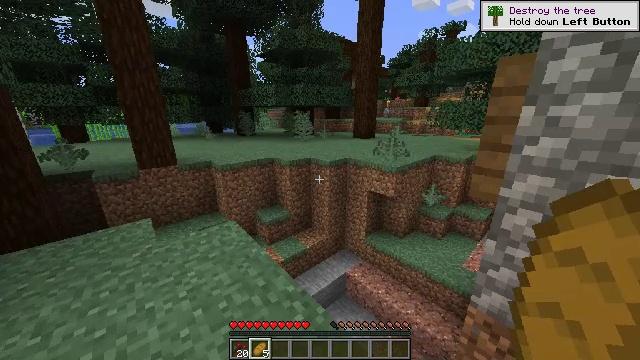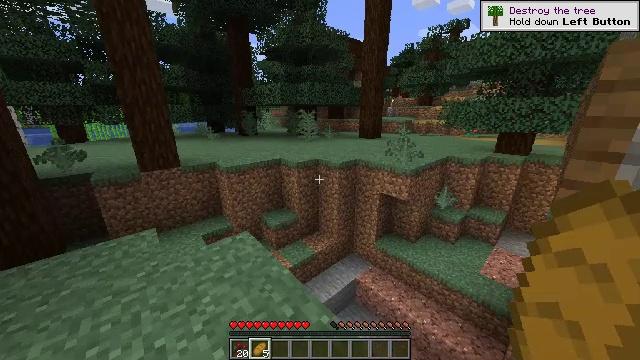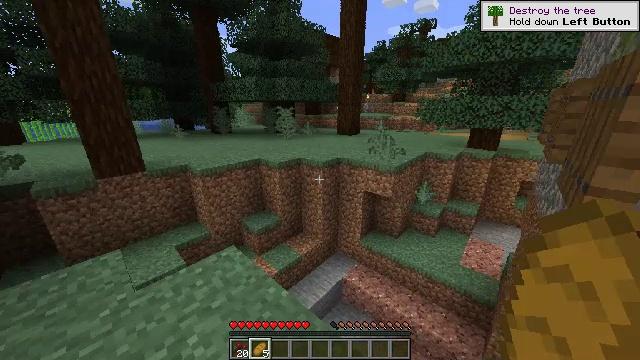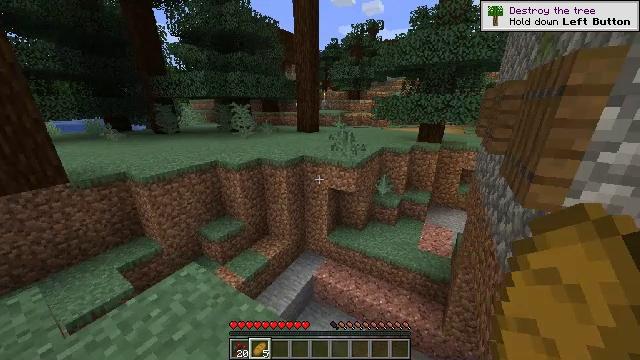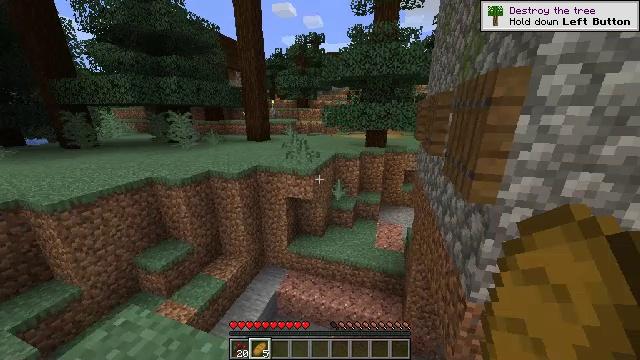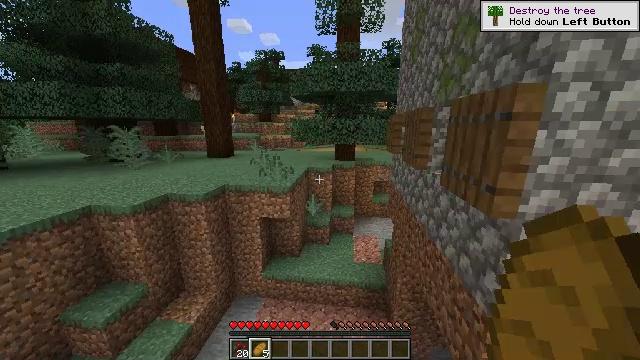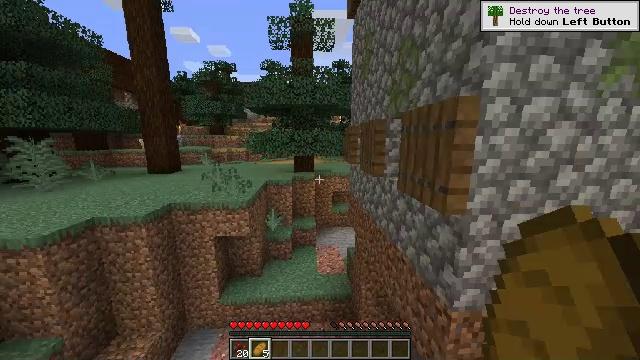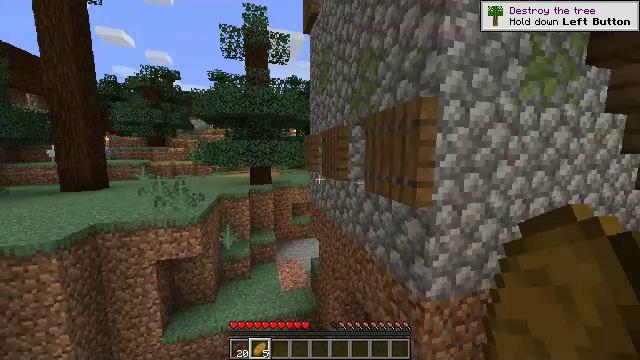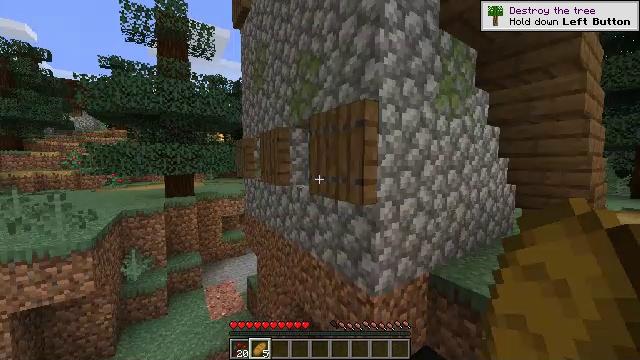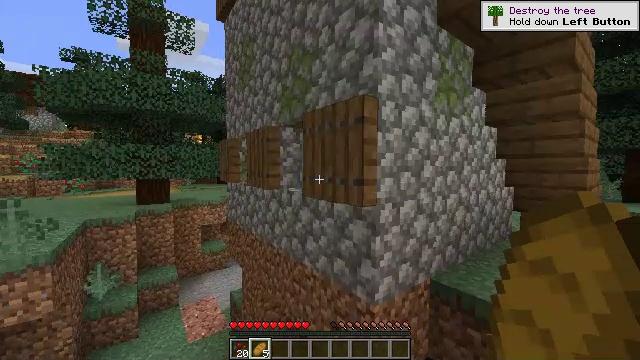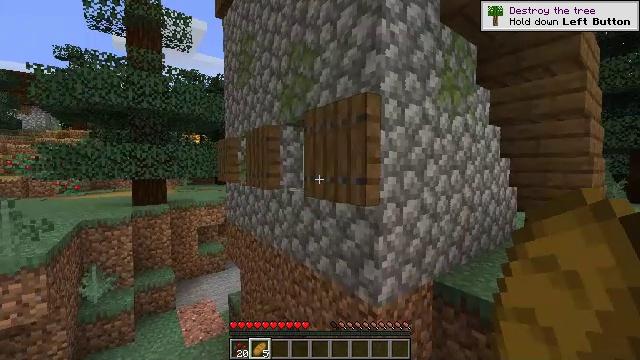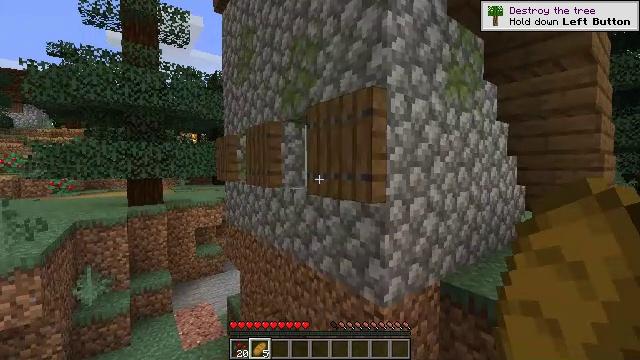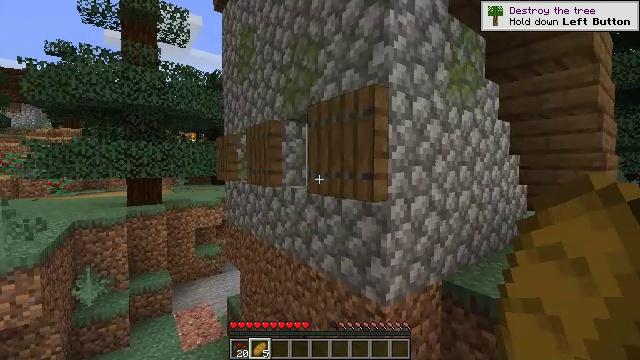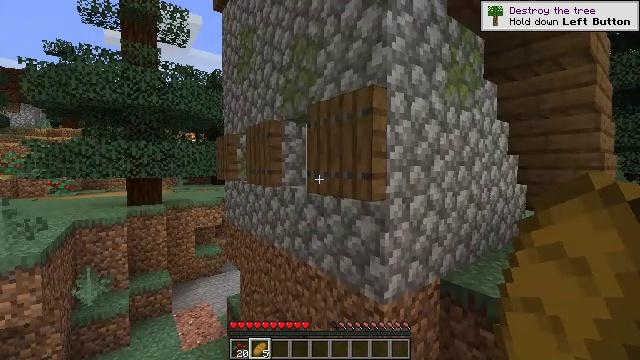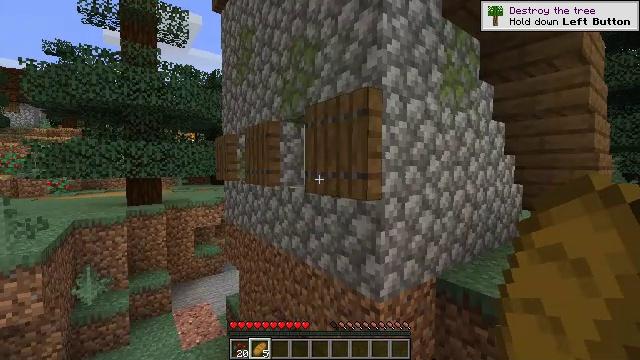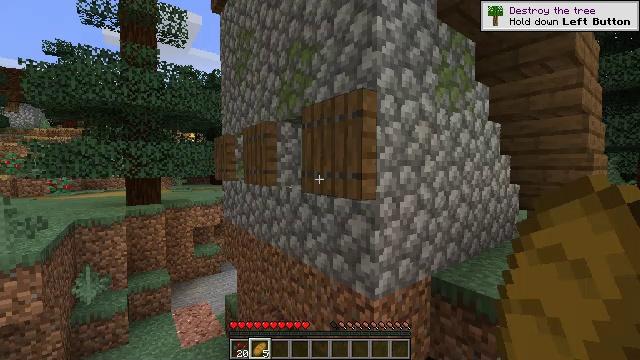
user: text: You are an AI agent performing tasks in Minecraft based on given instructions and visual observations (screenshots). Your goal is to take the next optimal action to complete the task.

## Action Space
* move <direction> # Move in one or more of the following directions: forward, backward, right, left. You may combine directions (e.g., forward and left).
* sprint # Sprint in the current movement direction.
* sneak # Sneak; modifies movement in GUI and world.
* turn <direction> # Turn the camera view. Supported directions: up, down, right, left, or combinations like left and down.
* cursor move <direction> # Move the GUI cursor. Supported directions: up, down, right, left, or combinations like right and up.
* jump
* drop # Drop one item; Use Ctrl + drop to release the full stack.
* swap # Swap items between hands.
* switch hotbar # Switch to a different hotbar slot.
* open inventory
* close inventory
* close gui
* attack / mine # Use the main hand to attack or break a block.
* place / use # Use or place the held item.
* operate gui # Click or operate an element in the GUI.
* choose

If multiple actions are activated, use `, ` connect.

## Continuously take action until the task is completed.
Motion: motion action
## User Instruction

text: Mine the blue bed to pick it up.
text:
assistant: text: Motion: move forward and move left
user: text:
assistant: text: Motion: move forward and move left, turn right
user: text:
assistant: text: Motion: move forward and move left, turn right
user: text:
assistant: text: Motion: move forward and move left, turn right and up
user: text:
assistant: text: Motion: move forward and move left, sneak, turn right and up
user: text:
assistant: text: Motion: move forward and move left, sneak, turn right and up
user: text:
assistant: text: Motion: move left, sneak, turn right and up
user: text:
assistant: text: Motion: move left, sneak, turn right and up
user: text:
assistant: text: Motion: sneak, turn right and up
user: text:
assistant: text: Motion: sneak
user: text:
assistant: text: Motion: sneak
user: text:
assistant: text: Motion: move back, sneak
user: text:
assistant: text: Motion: move back and move right, sneak
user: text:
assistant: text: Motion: move back and move right, sneak
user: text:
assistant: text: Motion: move right
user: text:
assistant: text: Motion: move right
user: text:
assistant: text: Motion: move right
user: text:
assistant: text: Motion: move right, turn left
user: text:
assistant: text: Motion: move forward and move right, turn left
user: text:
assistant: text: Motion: move forward and move right
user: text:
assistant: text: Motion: move forward and move right
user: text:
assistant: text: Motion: move right, turn right and down
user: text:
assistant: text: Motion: move forward and move right, turn right and down
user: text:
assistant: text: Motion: move forward and move right, turn right
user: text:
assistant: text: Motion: move forward and move right
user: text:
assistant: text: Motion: move forward and move right
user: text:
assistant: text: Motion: move forward and move right
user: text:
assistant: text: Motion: move forward and move right
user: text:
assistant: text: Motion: move forward and move right
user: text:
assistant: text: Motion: move forward and move right